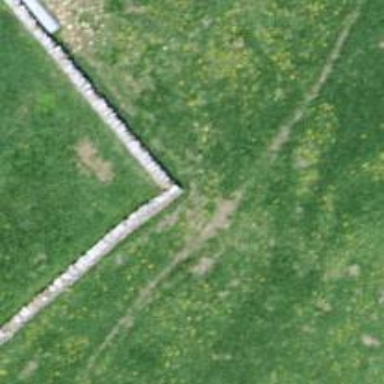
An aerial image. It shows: Wall barrier.